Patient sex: M
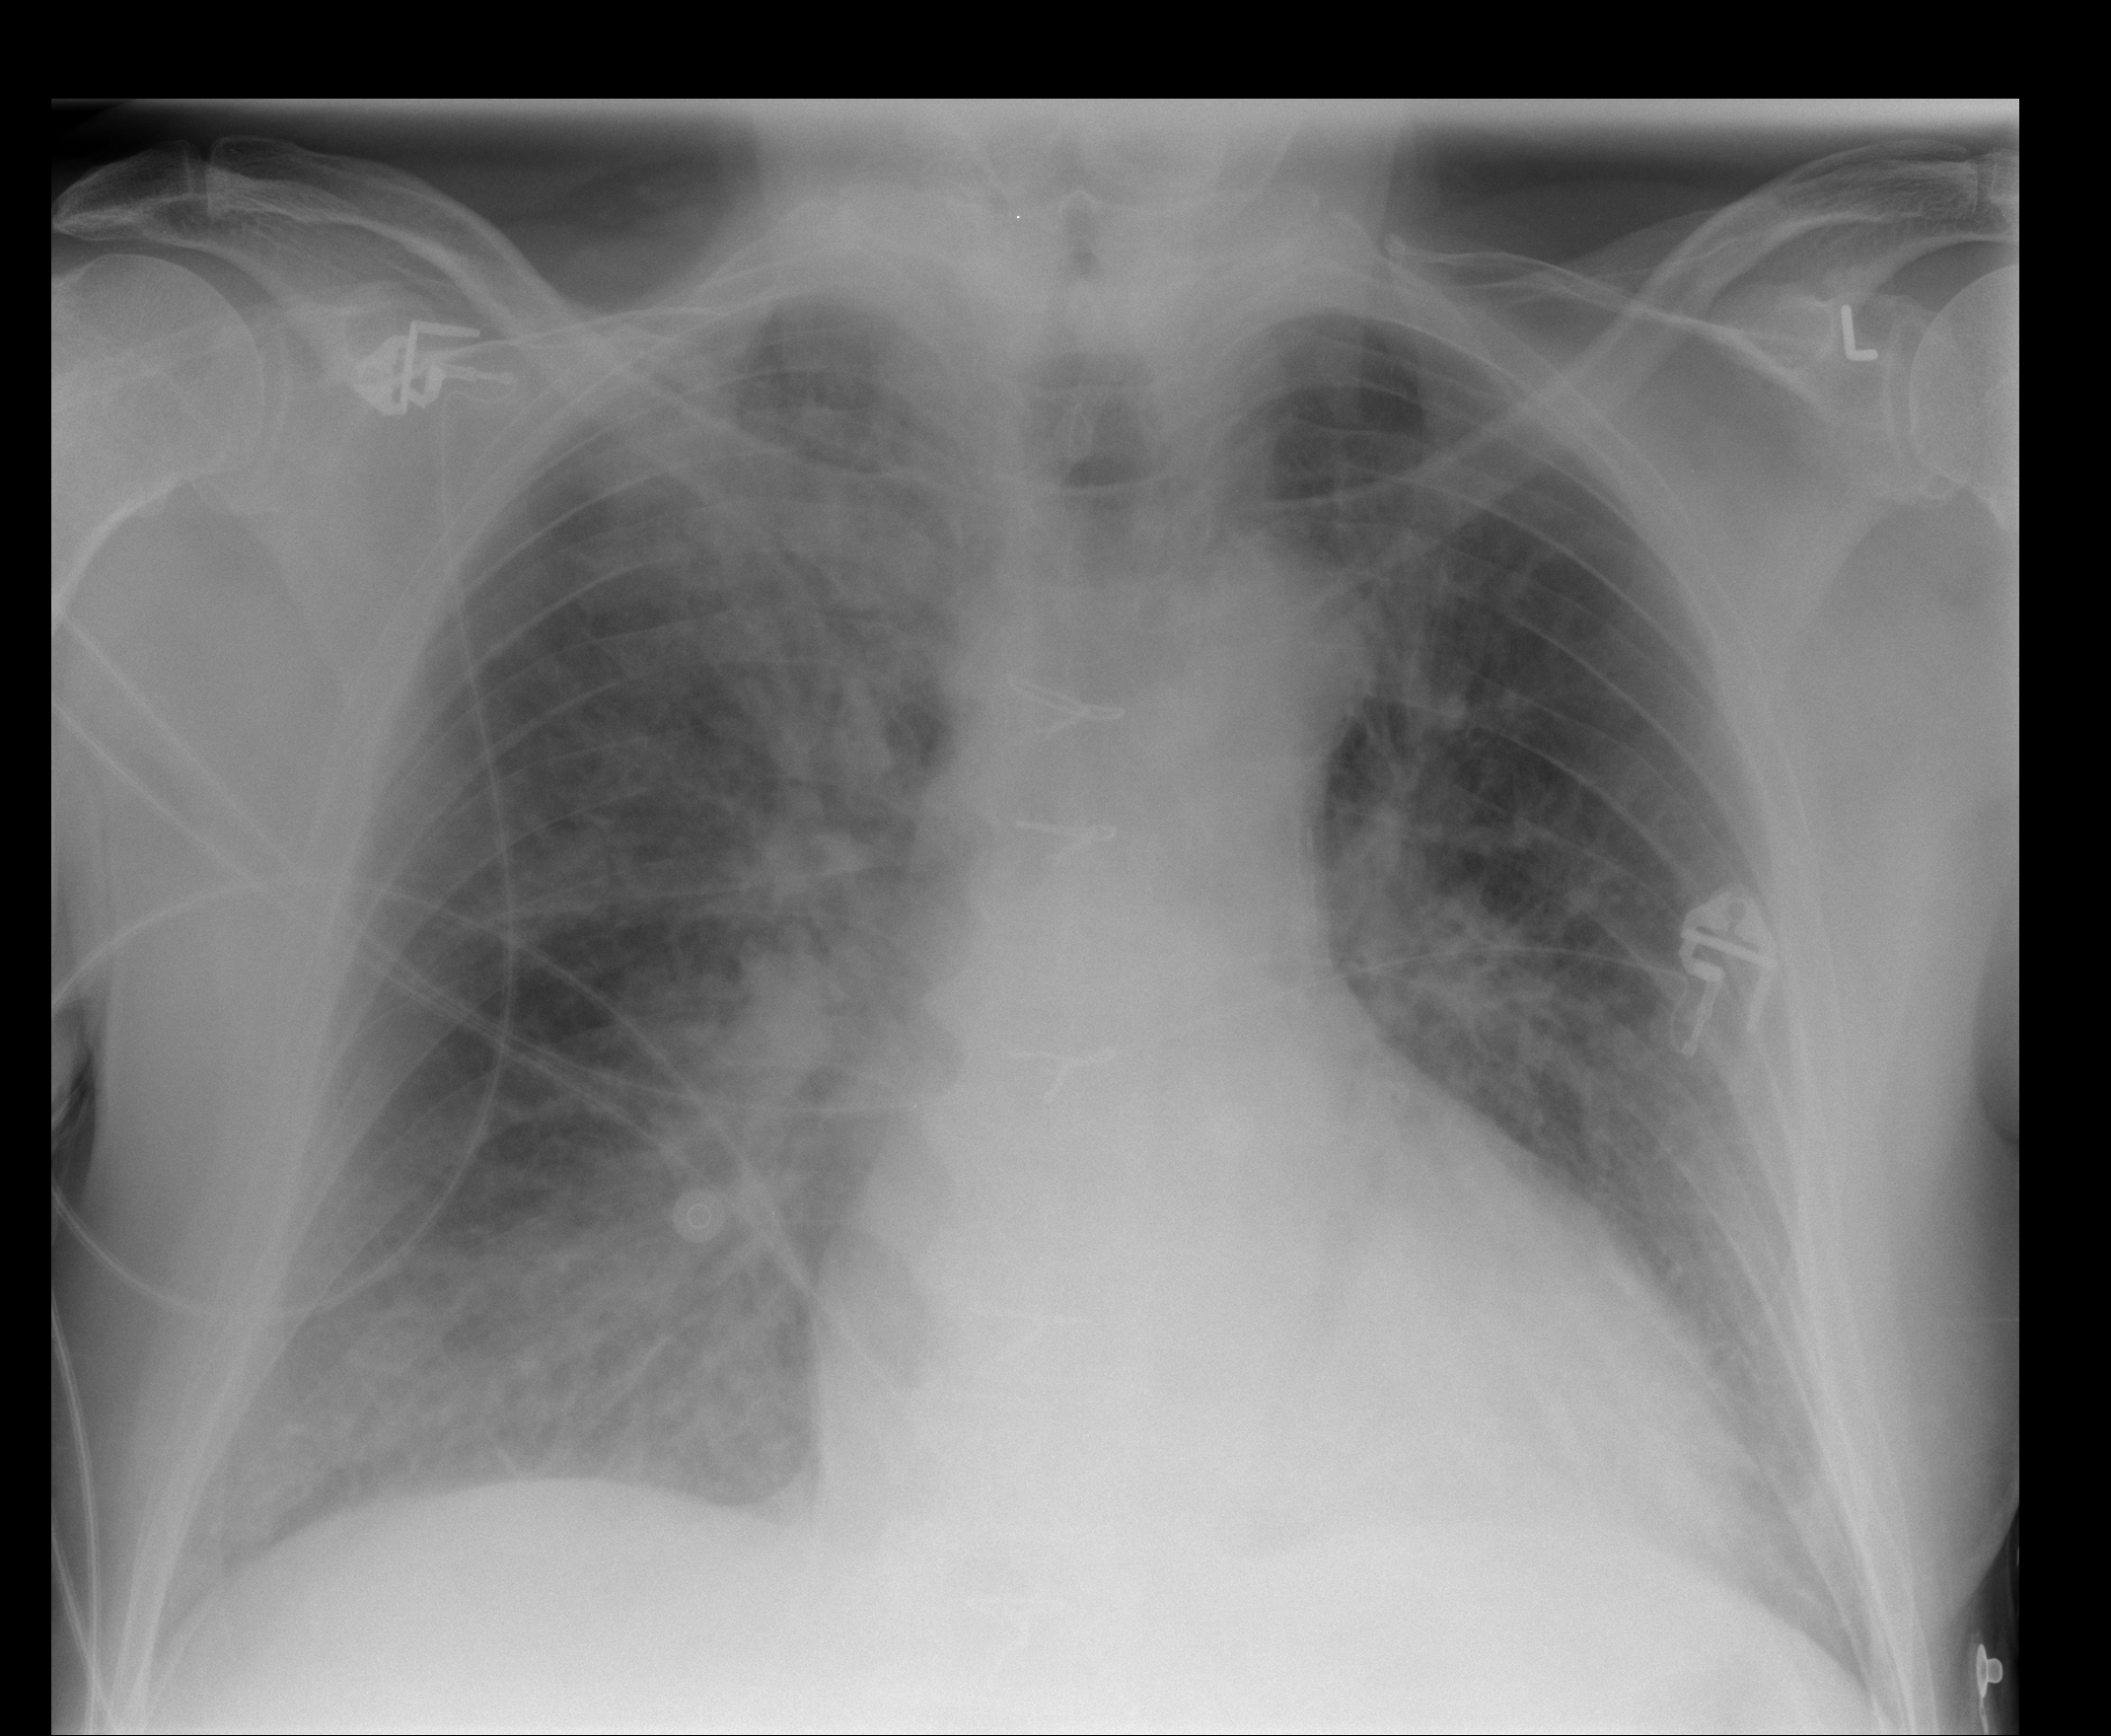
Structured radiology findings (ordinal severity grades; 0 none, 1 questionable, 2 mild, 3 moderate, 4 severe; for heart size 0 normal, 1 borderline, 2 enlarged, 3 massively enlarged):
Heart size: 2
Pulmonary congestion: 2
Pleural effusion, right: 0
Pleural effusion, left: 0
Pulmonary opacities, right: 3
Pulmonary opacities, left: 2
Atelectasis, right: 2
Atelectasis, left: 2